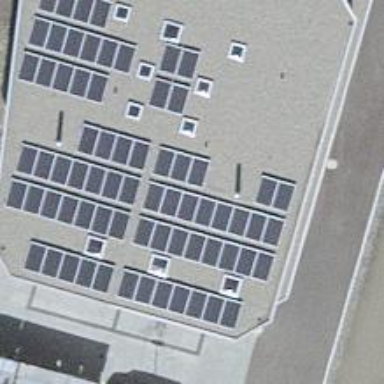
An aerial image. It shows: Solar power generator utilizing photovoltaic technology with solar photovoltaic panels.